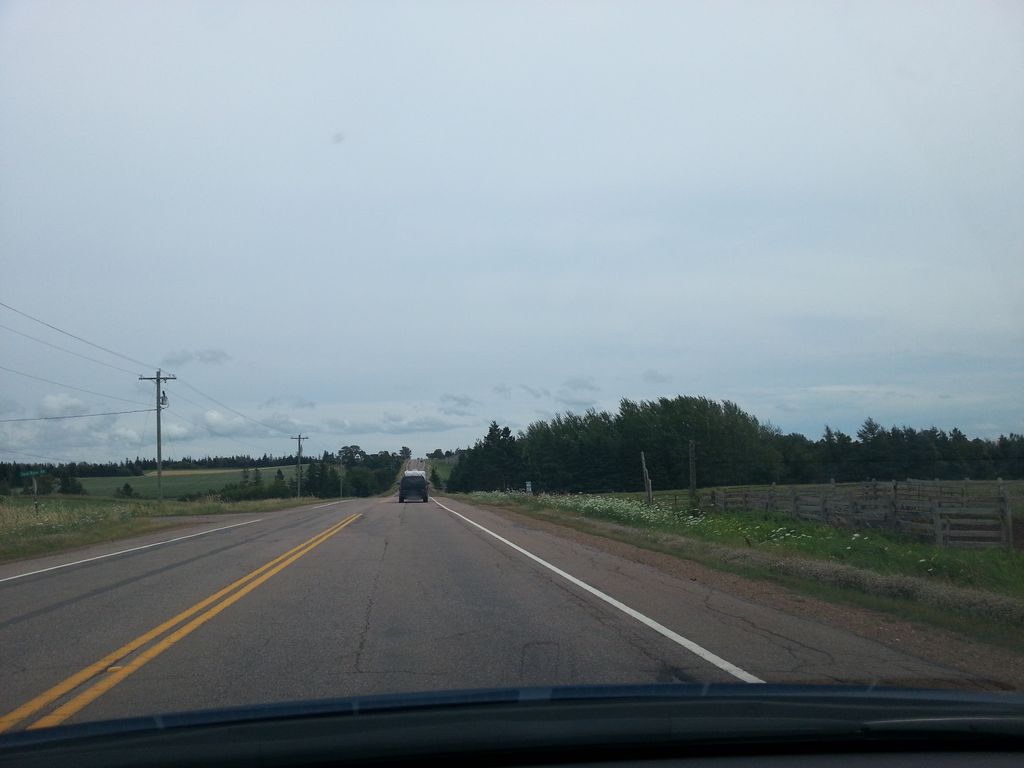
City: charlottetown